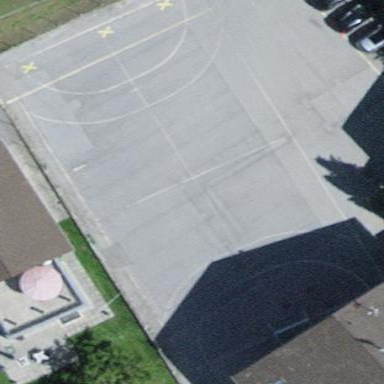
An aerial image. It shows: Asphalt basketball court on pitch.